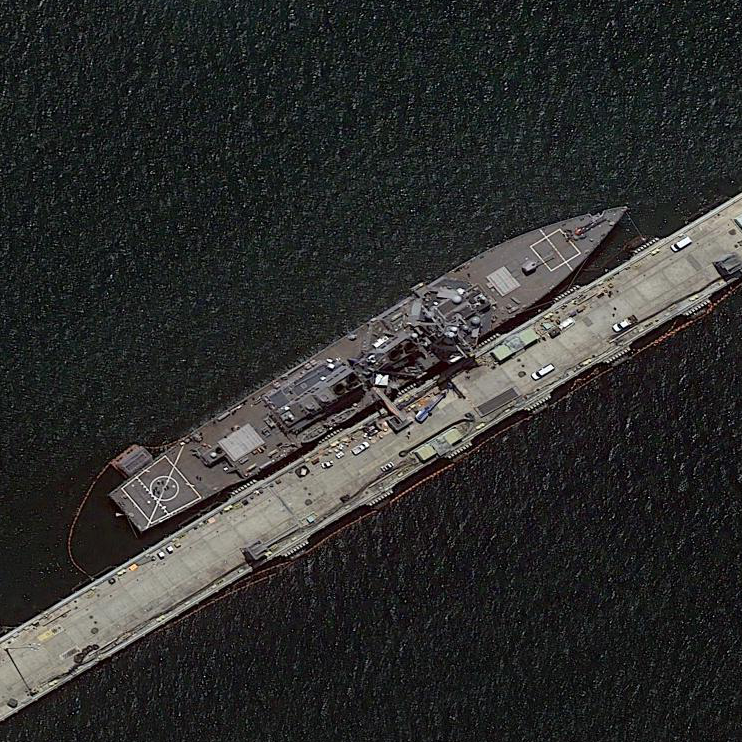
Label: destroyer